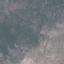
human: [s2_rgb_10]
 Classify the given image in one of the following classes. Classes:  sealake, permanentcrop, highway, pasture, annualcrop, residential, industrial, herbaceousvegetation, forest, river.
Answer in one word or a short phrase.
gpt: HerbaceousVegetation